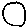
Label: circle